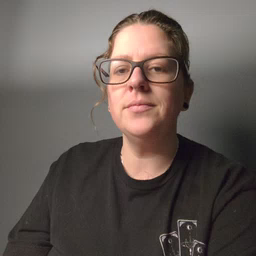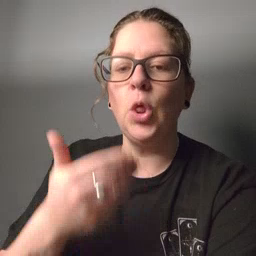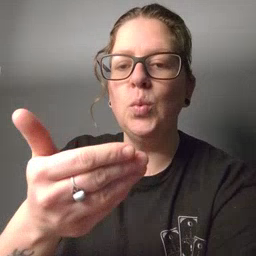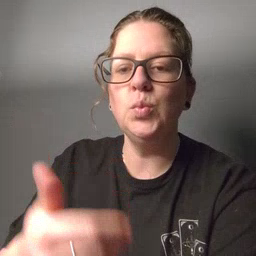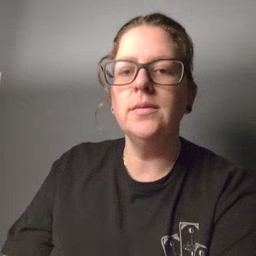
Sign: close